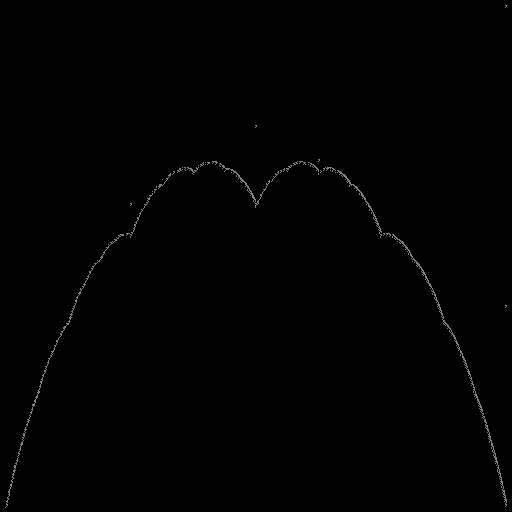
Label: a4